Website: bh-photo
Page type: address-validator
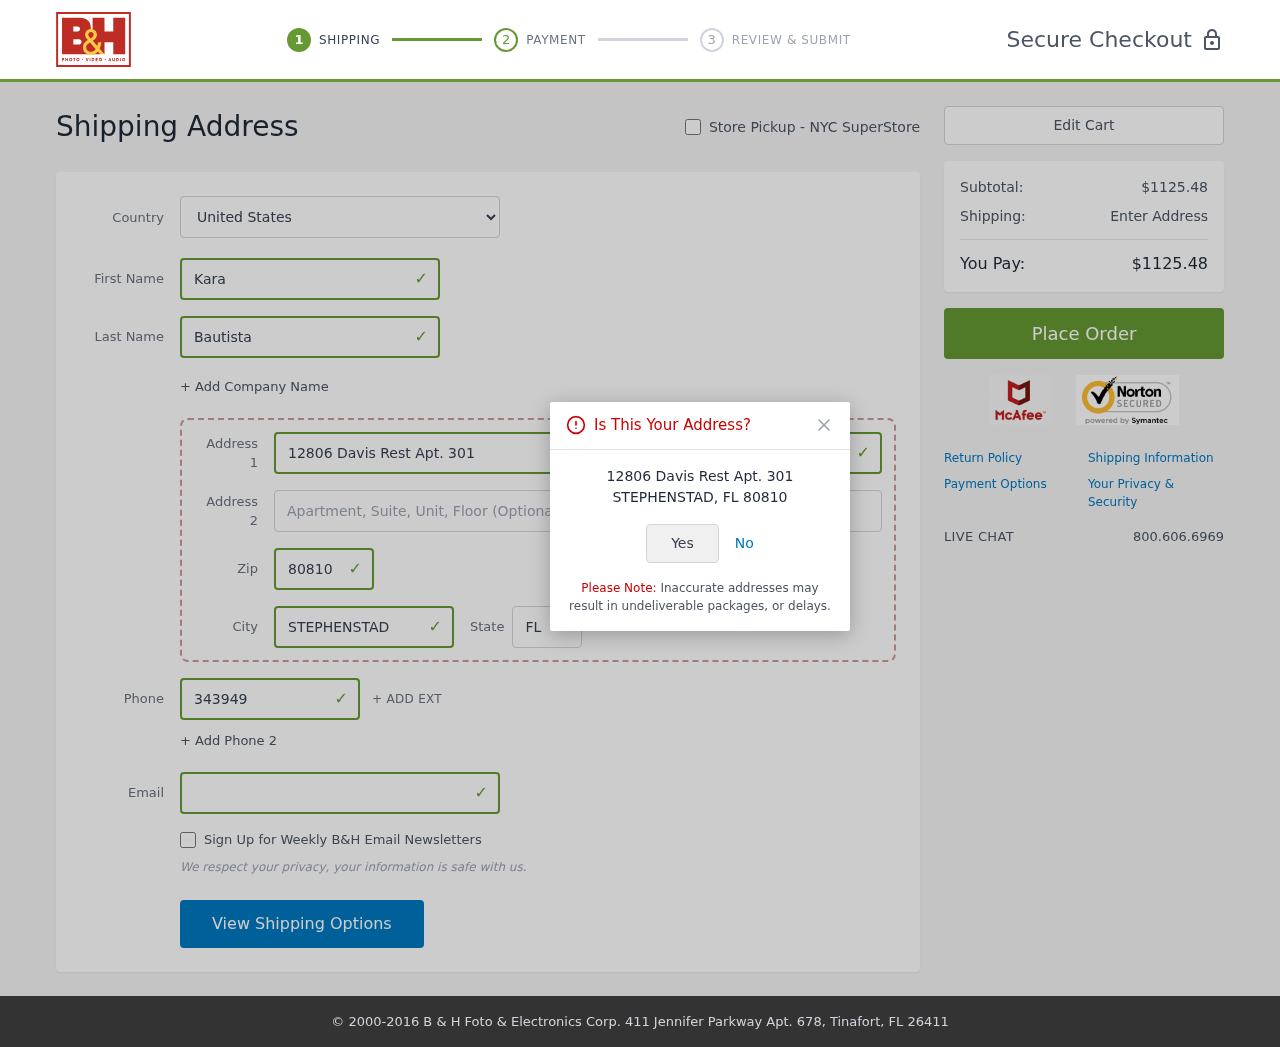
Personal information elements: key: PII_CITY
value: Stephenstad
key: PII_COUNTRY
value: United States
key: PII_EMAIL
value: kara_bautista@gmail.com
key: PII_FIRSTNAME
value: Kara
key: PII_LASTNAME
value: Bautista
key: PII_PHONE
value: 3439495380
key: PII_POSTCODE
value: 80810
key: PII_STATE_ABBR
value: FL
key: PII_STREET
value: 12806 Davis Rest Apt. 301
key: PII_CITY_CONFIRM
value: STEPHENSTAD
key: PII_POSTCODE_FULL
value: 80810
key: PII_POSTCODE_NUMERIC
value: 80810
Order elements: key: ORDER_SUBTOTAL
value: $1125.48
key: ORDER_TOTAL
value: $1125.48